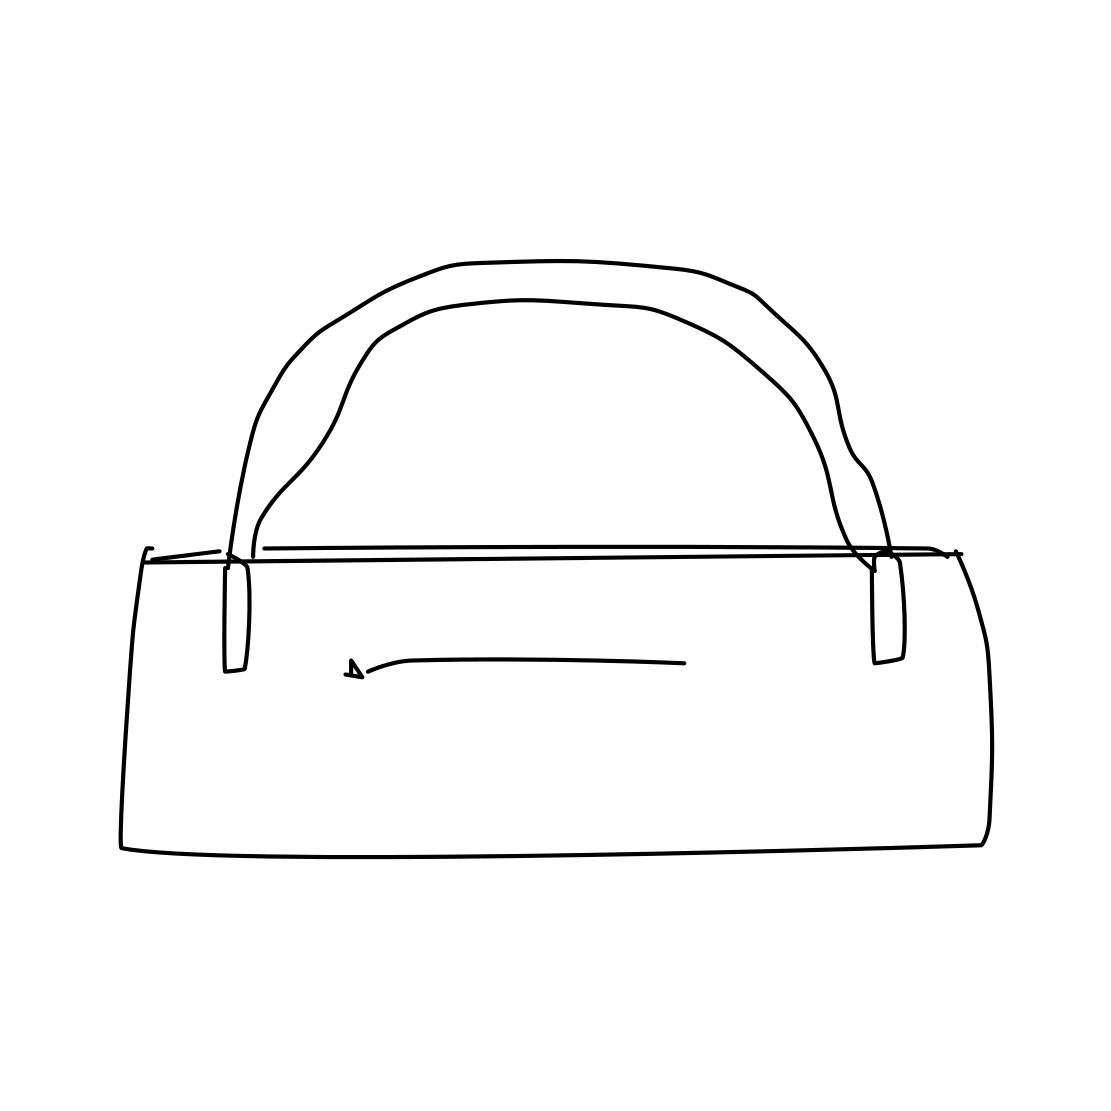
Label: purse